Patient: sex F, age 41
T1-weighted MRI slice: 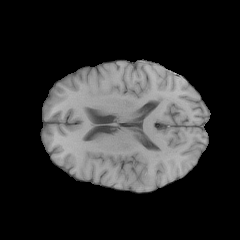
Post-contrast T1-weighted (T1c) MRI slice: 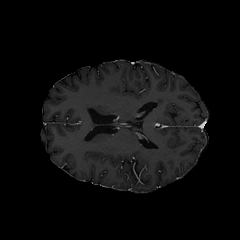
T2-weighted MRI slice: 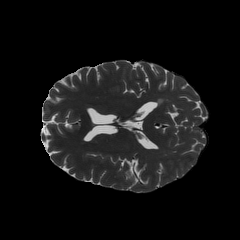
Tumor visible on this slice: no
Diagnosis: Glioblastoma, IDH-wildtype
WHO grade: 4